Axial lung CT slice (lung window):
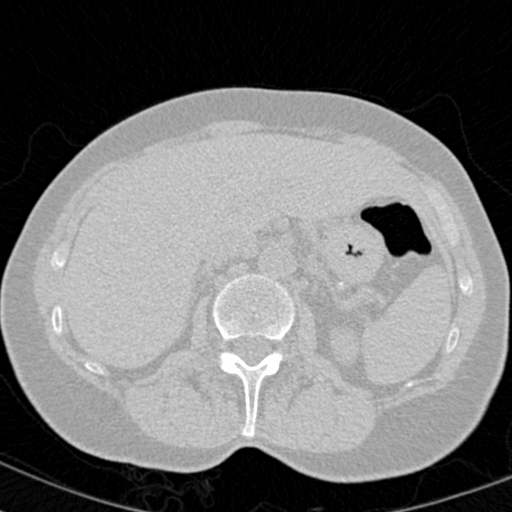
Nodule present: no